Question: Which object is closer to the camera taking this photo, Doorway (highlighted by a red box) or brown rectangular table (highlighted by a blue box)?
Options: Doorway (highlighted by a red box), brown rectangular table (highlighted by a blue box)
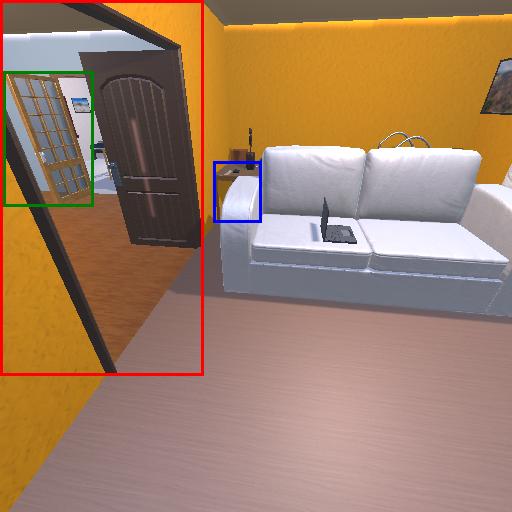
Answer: Doorway (highlighted by a red box)